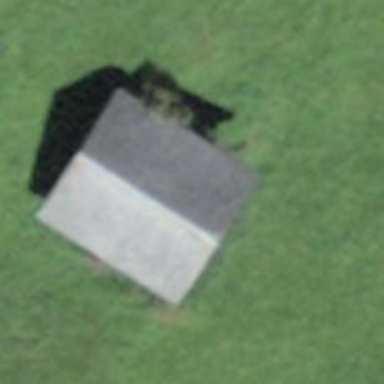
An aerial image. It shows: Barn.